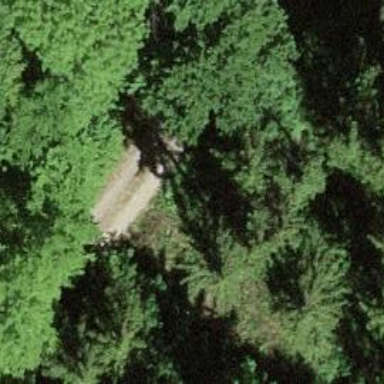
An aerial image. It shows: Gravel track with grade 3 tracktype.